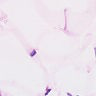
Metastatic tissue present: no